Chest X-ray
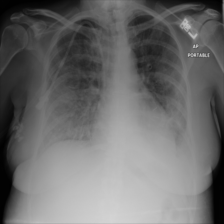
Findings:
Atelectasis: negative
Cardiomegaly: negative
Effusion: negative
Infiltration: negative
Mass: negative
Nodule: positive
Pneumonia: negative
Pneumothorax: negative
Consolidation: negative
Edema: negative
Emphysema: negative
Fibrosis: negative
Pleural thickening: negative
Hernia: negative